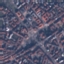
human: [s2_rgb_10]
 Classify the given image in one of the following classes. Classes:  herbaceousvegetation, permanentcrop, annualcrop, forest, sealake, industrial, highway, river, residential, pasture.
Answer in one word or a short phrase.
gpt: Residential